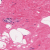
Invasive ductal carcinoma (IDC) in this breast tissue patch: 0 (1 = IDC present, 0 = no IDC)